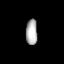
Tissue: lung
Cell type: T cells
Senescence score: 0.5614
Nuclear area (px): 287
Mean DAPI intensity: 176.261